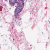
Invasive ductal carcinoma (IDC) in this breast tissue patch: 0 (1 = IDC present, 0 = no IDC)